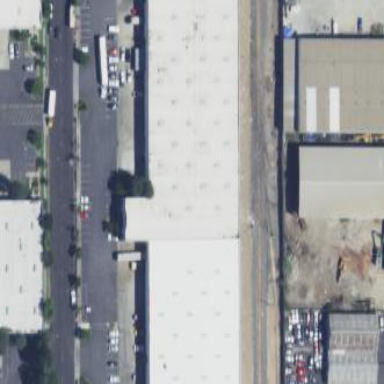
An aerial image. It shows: Warehouse.